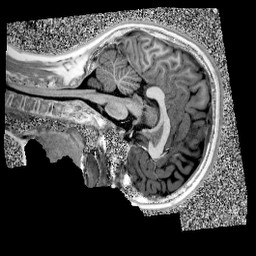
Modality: UNIT1
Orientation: sagittal
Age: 10
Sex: female
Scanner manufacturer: siemens
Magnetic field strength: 3 T
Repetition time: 4 s
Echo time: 0.00303 s